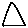
Label: triangle